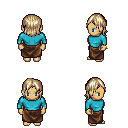
a pixel art fantasy rpg character, female body template, human, tanned skin, teal long-sleeve shirt, robe skirt, white blonde long bangs hairstyle, bracelets, four views (front, back, left, right), 2x2 character sprite sheet, small pixel art, hard edges, no anti-aliasing